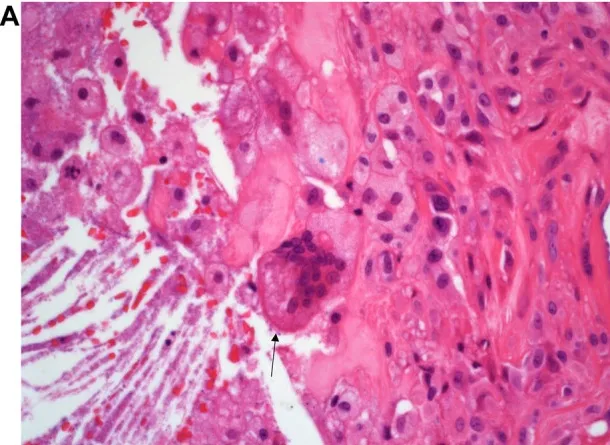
(A): H&E staining of the inflammatory infiltrate composed of foreign body multi-nucleated giant cells (black arrow). Mag x40.
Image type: pathology (h&e)